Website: macys
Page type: gifting
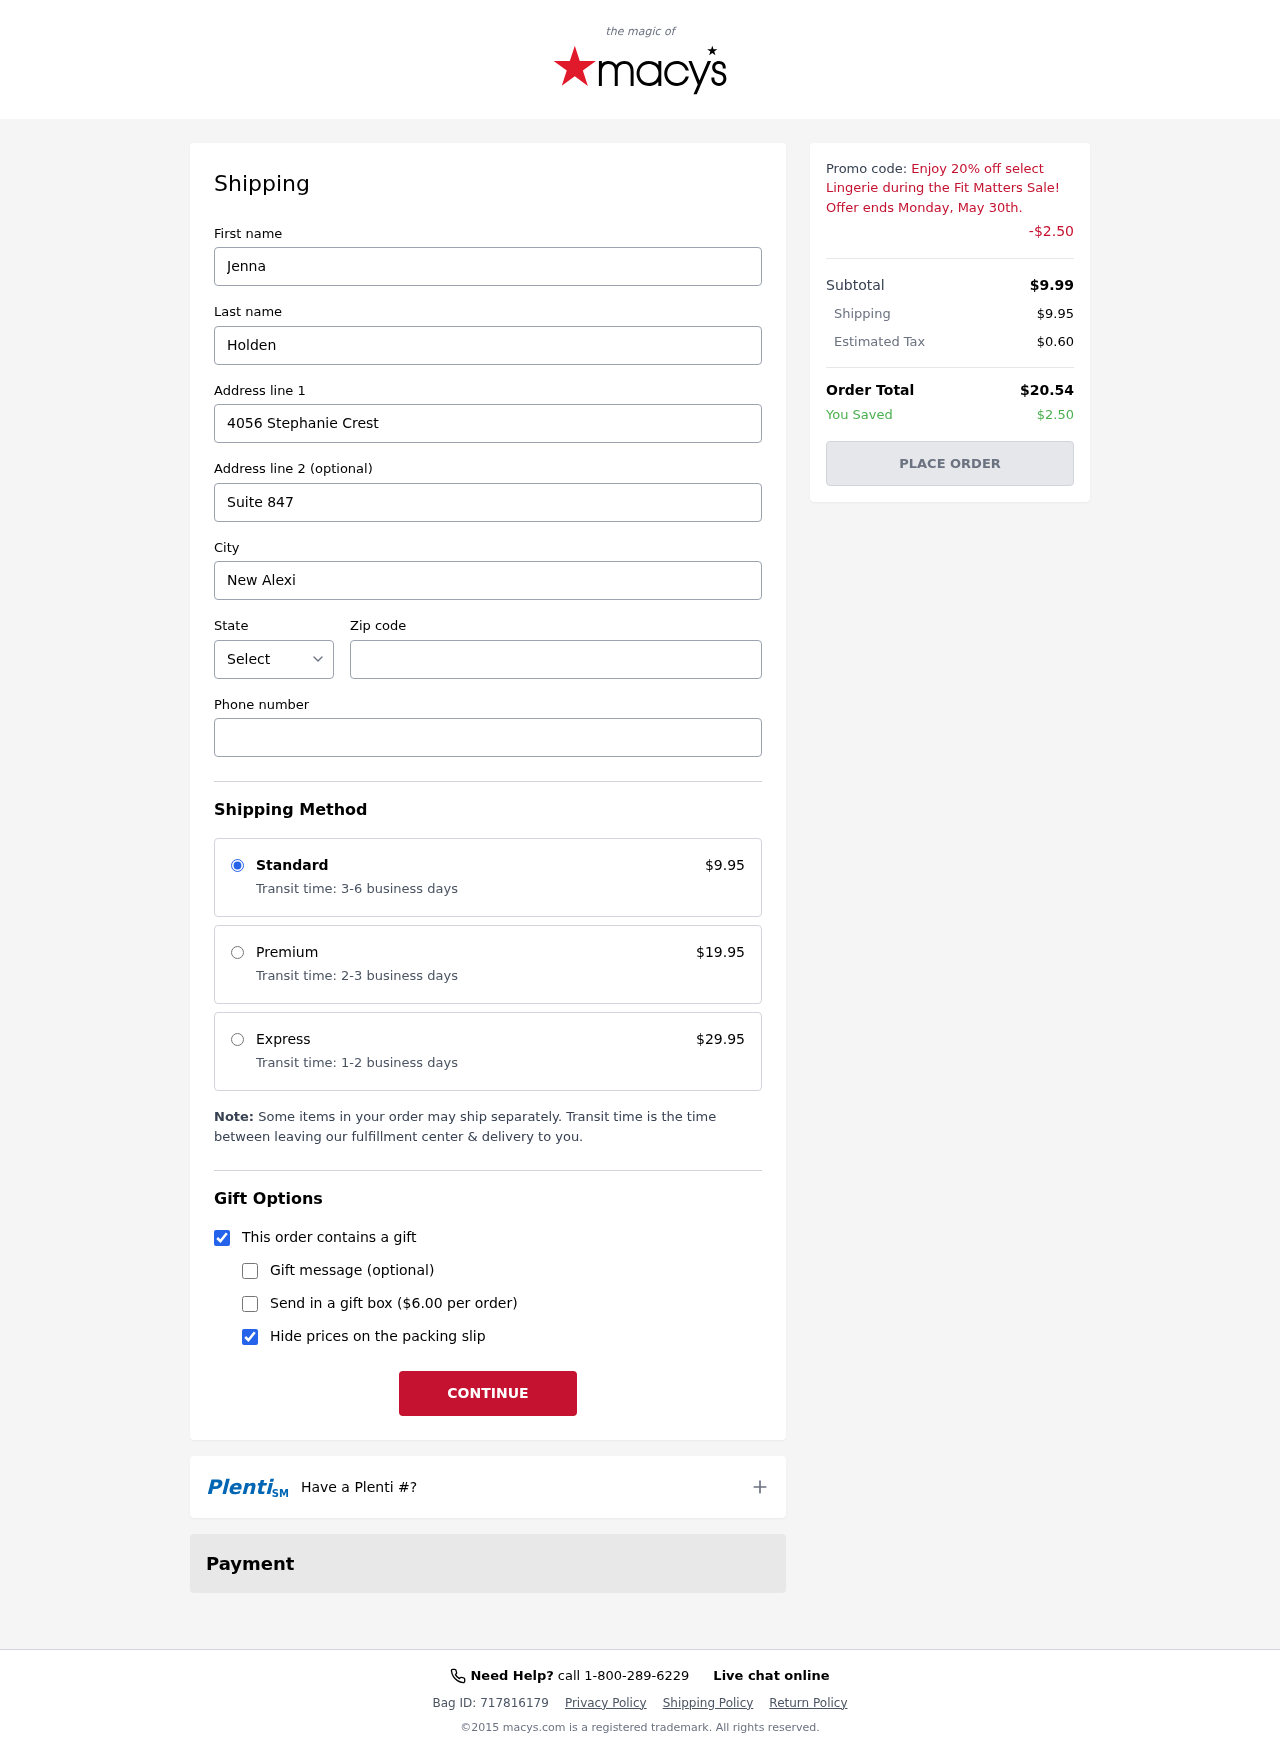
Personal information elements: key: PII_CITY
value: New Alexisberg
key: PII_FIRSTNAME
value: Jenna
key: PII_LASTNAME
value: Holden
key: PII_PHONE
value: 7667456104
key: PII_POSTCODE
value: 41776
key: PII_STATE_ABBR
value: KS
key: PII_STREET
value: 4056 Stephanie Crest
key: PII_STREET2
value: Suite 847
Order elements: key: ORDER_SHIPPING_COST
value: $9.95
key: ORDER_DISCOUNT
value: -$2.50
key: ORDER_SUBTOTAL
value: $9.99
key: ORDER_TAX
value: $0.60
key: ORDER_TOTAL
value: $20.54
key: ORDER_SAVINGS
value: $2.50